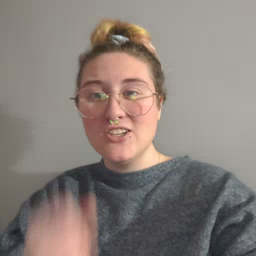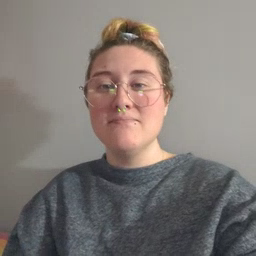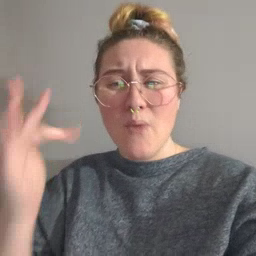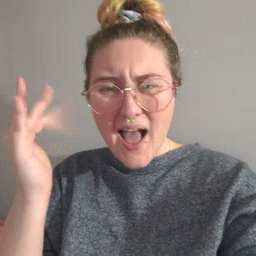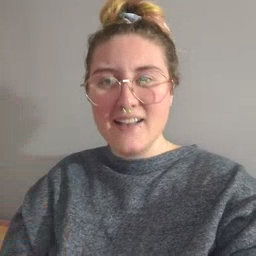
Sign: why